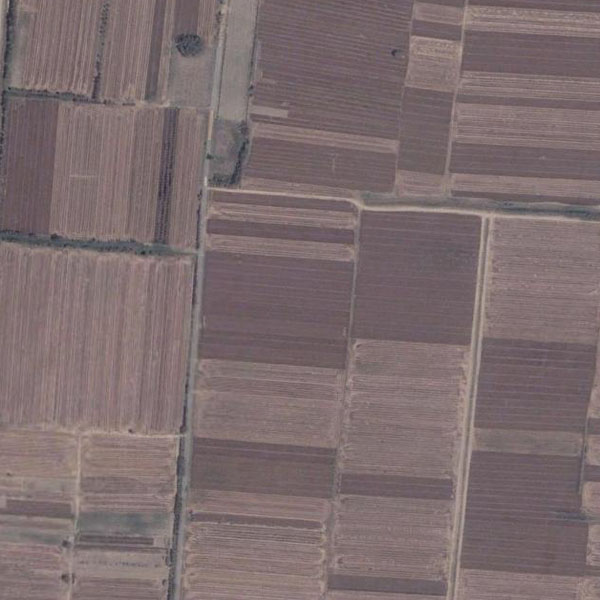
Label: Farmland